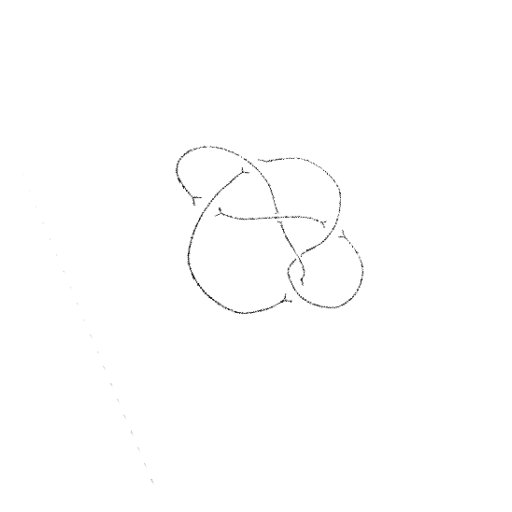
Crossing number: 6